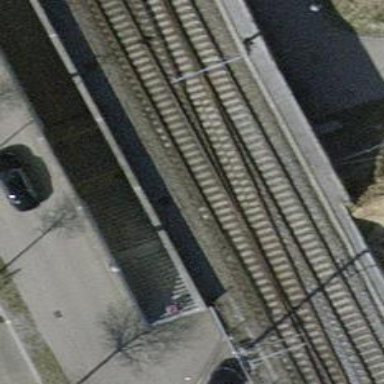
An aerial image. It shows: Single-track electrified railway siding with contact line for service.